Field crop: maize
Growth stage: 2
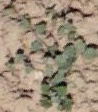
Species: convolvulus